Interaction volume radius: 10 \u00c5
Interaction volume height: 15 \u00c5
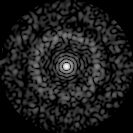
Disorder parameter: 0.8512